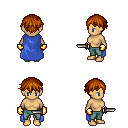
a pixel art fantasy rpg character, female body template, human, tanned skin, blue cape, teal pants, brunette short bangs hairstyle, gold gloves, dagger, four views (front, back, left, right), 2x2 character sprite sheet, small pixel art, hard edges, no anti-aliasing